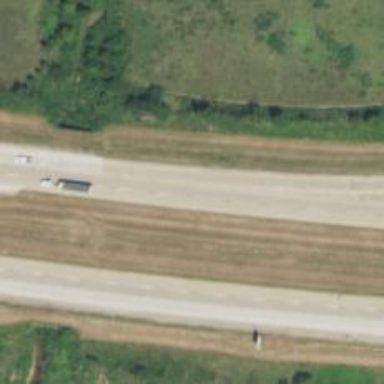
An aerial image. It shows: Trunk link highway.